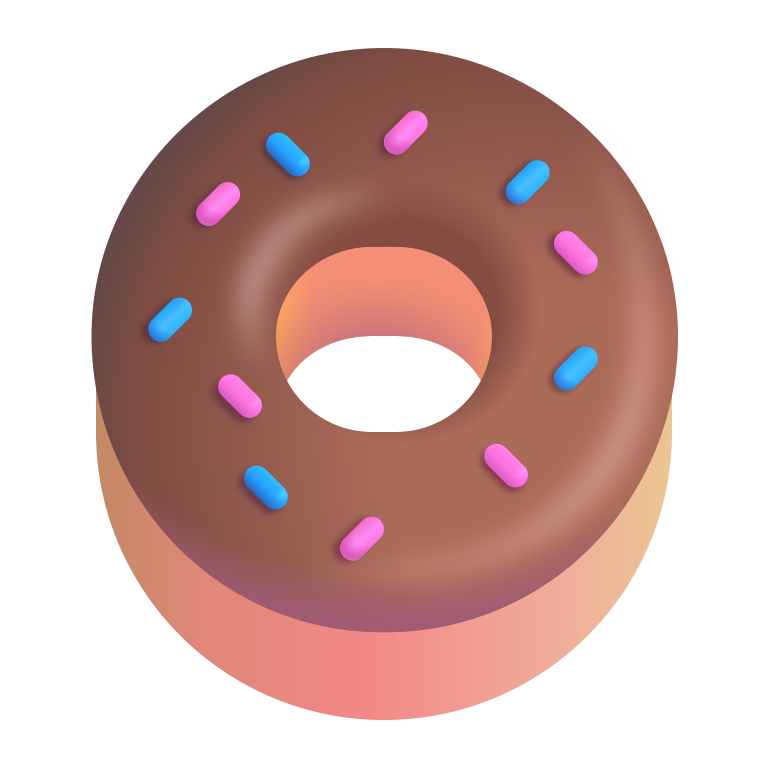
doughnut color